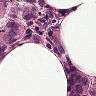
Metastatic tissue present: yes